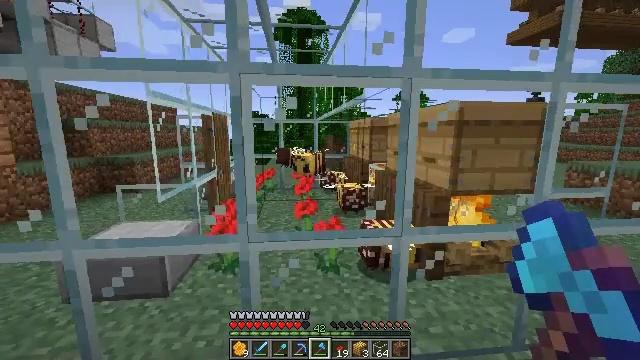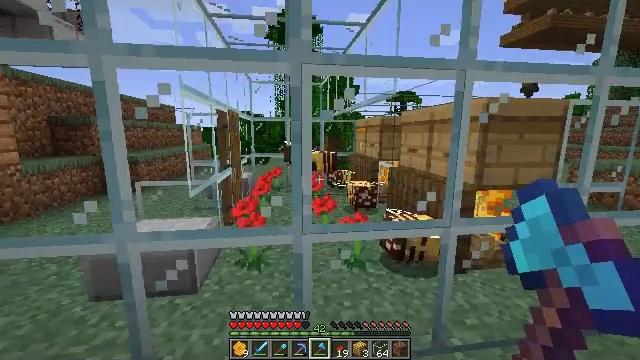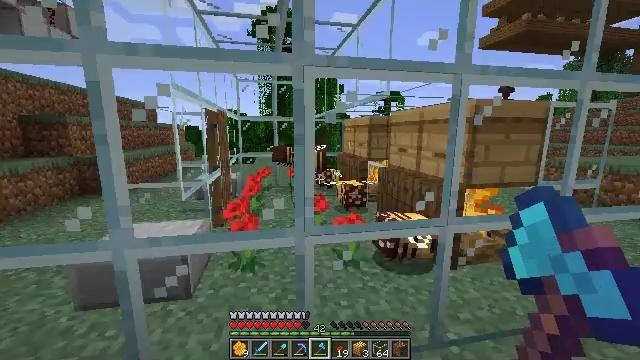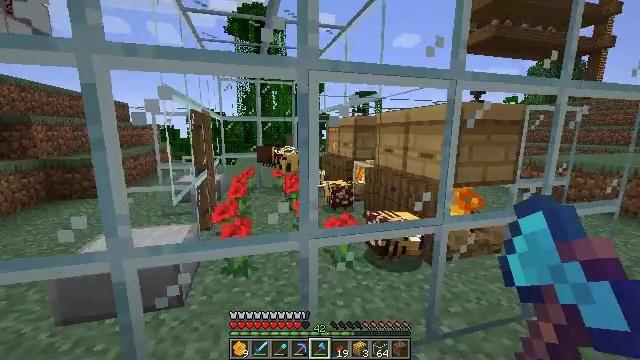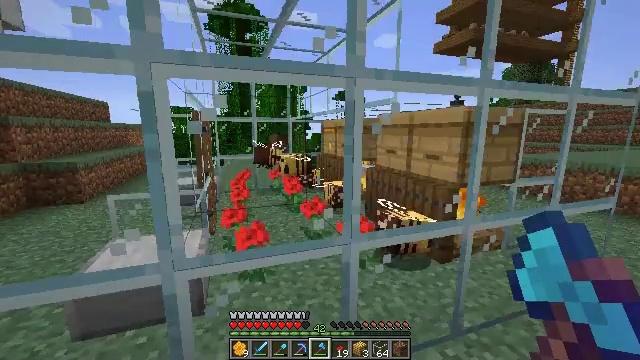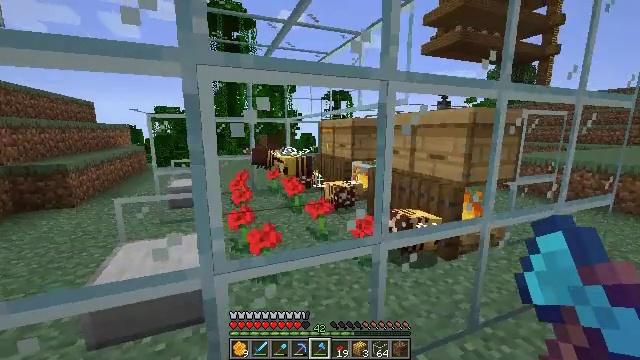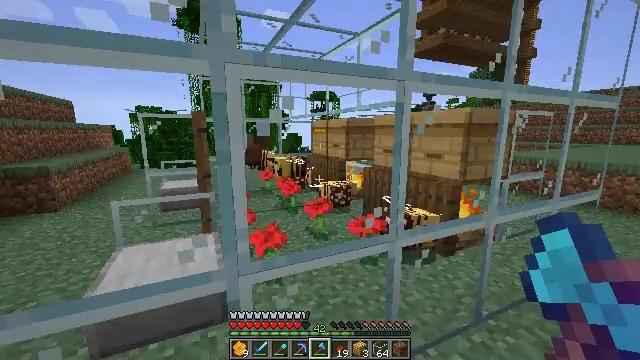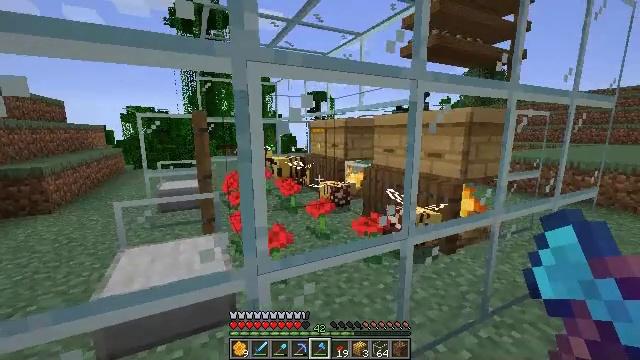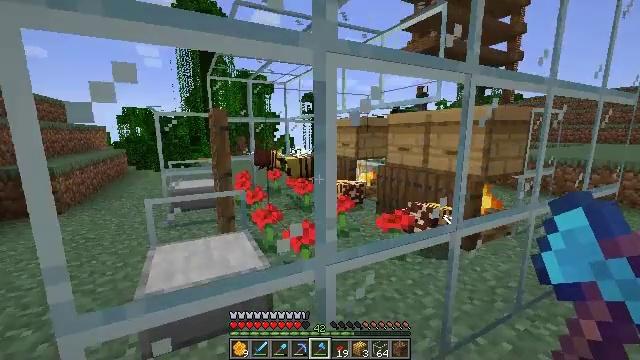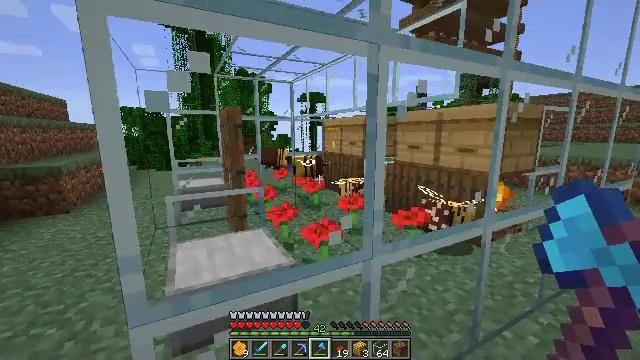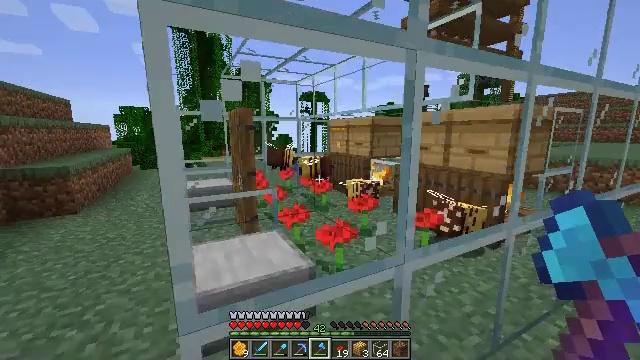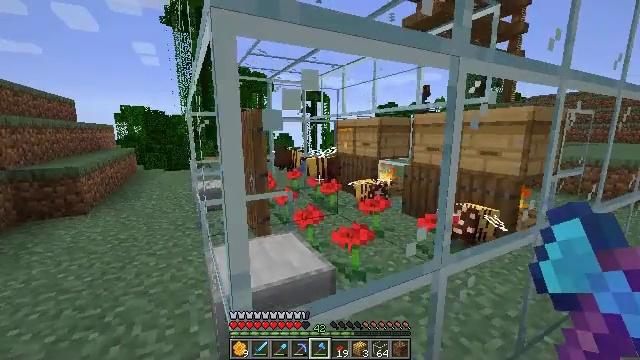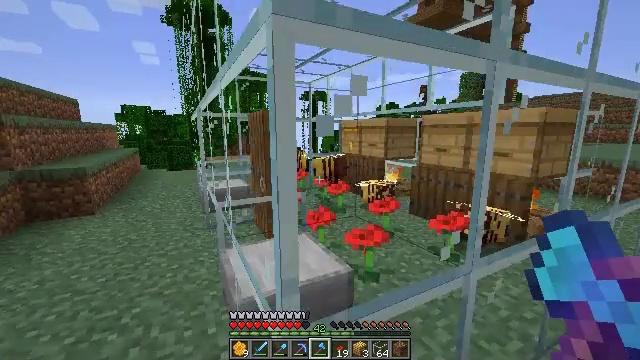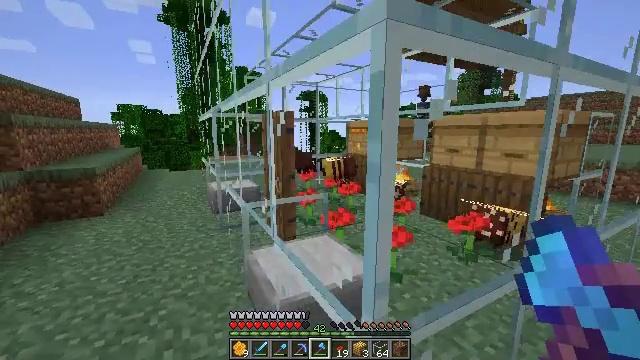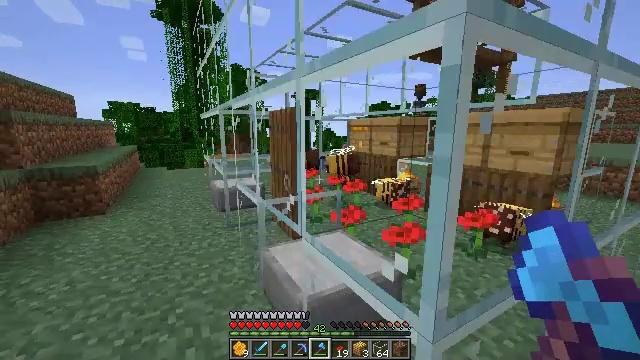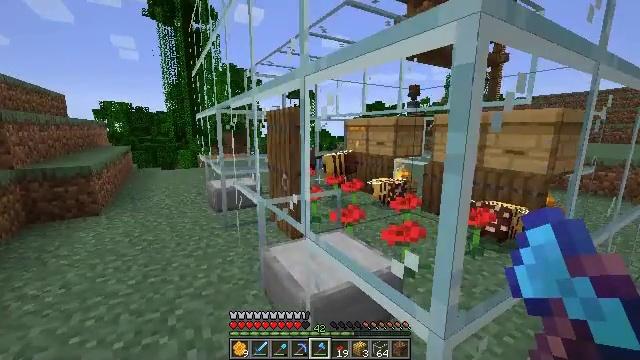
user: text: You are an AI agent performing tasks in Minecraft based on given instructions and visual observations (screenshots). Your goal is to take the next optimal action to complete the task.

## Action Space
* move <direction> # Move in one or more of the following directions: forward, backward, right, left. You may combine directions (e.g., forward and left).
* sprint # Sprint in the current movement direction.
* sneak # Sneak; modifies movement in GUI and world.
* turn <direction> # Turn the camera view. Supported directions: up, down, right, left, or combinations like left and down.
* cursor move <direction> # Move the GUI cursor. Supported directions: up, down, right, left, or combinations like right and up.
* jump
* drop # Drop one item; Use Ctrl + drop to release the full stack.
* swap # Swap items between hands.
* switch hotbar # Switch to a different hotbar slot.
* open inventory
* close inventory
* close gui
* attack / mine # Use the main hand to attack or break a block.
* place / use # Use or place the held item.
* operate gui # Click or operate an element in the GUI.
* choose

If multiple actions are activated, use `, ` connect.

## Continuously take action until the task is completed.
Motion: motion action
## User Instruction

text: Collect the poppy by clicking on it.
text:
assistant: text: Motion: move left, turn right, attack / mine
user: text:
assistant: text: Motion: move left, turn right, attack / mine
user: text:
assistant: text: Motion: move left, turn right, attack / mine
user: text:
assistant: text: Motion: move left, turn right, attack / mine
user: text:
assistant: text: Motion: move left, turn right, attack / mine
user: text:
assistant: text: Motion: move left, turn right, attack / mine
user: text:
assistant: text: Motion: move left, turn right, attack / mine
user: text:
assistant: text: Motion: move left, attack / mine
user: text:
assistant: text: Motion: move left, attack / mine
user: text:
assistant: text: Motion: move left, attack / mine
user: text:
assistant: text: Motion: move left, attack / mine
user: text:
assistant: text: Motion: move left, attack / mine
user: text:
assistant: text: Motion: move left, attack / mine
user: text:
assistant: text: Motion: move left, turn right, attack / mine
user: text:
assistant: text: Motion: move left, turn right, attack / mine
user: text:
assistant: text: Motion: move left, turn right, attack / mine
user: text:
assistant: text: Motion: move left, turn right, attack / mine
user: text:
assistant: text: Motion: move left, turn right, attack / mine
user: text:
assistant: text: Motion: move left, turn right, attack / mine
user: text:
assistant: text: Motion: move forward and move left, turn right, attack / mine
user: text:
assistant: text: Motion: move forward and move left, turn right, attack / mine
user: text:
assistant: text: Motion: move forward and move left, turn right, attack / mine
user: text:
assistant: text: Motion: move forward and move left, attack / mine
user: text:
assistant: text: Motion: move forward and move left, attack / mine
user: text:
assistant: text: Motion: move forward and move left, attack / mine
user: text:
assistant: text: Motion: move forward and move left, attack / mine
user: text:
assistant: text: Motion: move forward and move left, attack / mine
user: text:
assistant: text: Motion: move forward and move left, attack / mine
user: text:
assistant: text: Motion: move forward and move left, turn right, attack / mine
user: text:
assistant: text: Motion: move forward and move left, turn right, attack / mine